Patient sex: M
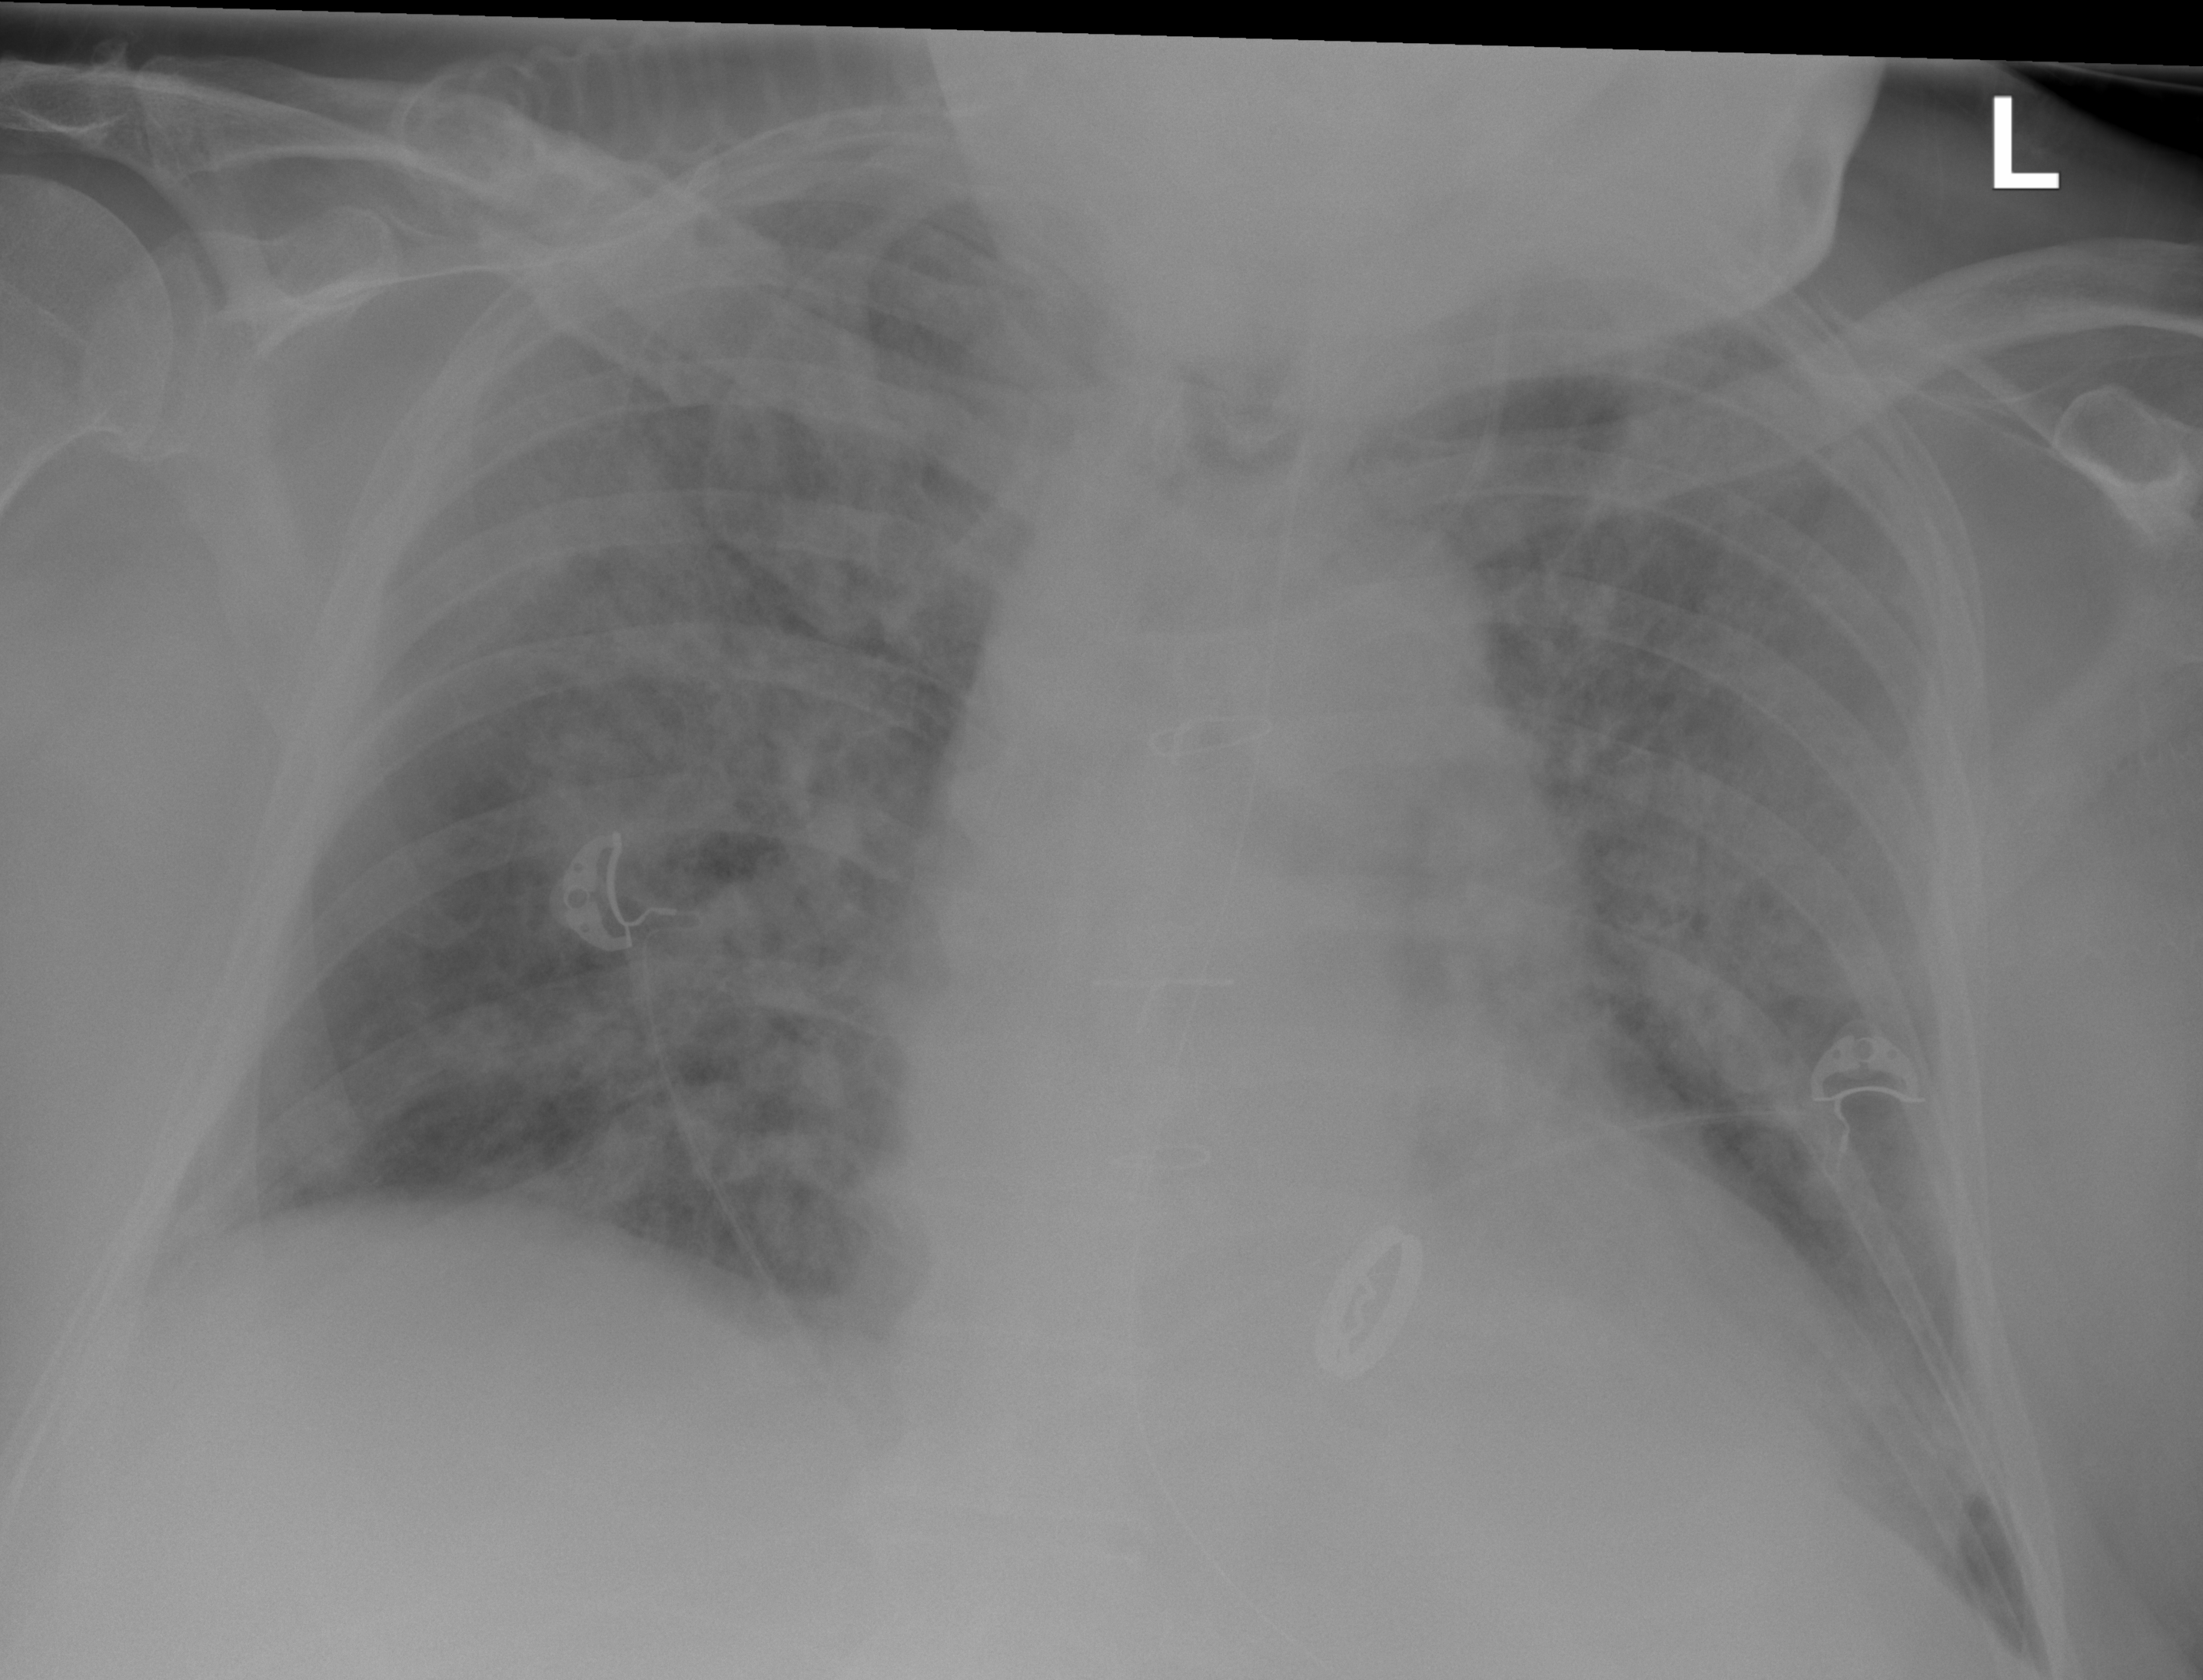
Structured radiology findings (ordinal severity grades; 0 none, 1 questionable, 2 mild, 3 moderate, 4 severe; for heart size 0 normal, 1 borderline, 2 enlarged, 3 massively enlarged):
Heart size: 2
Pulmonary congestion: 2
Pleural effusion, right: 1
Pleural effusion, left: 1
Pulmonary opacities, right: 3
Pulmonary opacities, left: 3
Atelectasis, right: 0
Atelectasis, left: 2